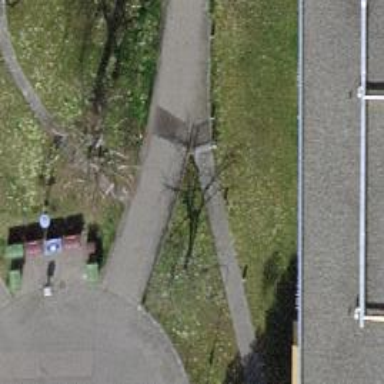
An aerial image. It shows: Footway surfaced with paving stones.